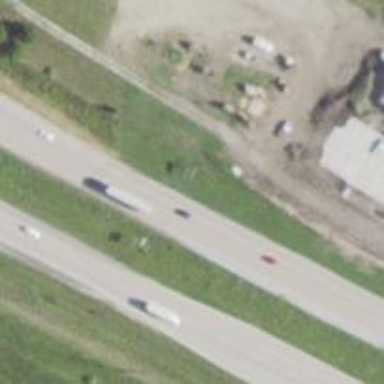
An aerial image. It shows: This image shows trunk highway that functions as expressway.